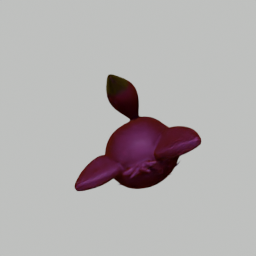
Label: animals